Interaction volume radius: 5 \u00c5
Interaction volume height: 25 \u00c5
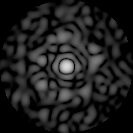
Disorder parameter: 0.8464